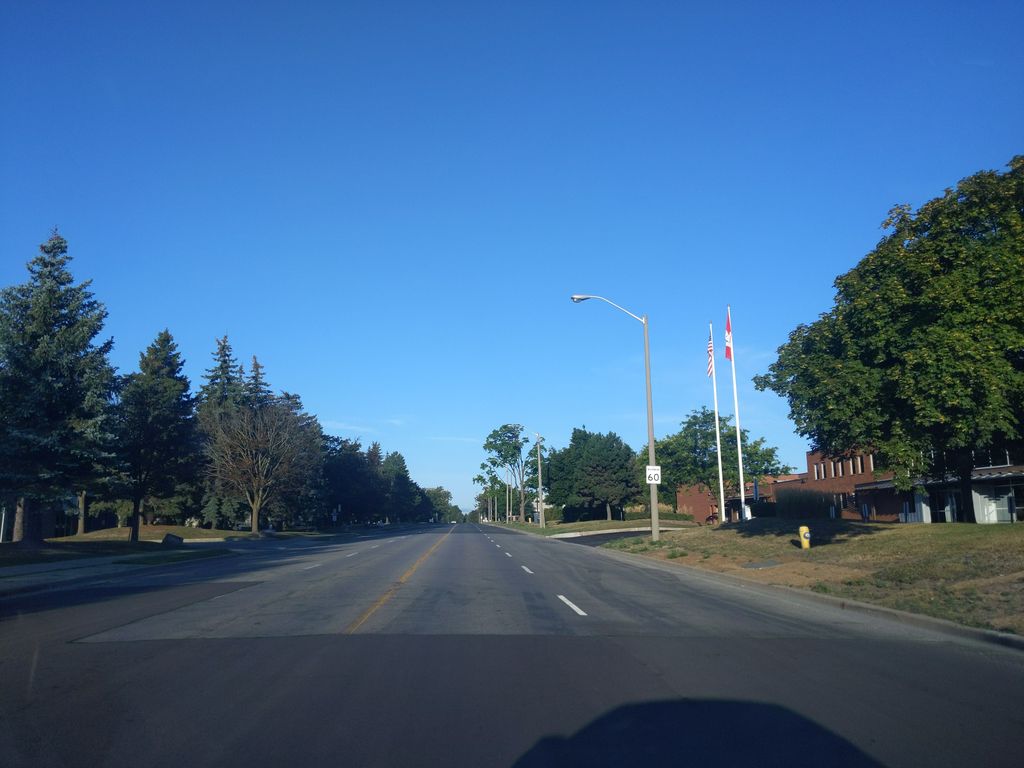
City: toronto